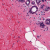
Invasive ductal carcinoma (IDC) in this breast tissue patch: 0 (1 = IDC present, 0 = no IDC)